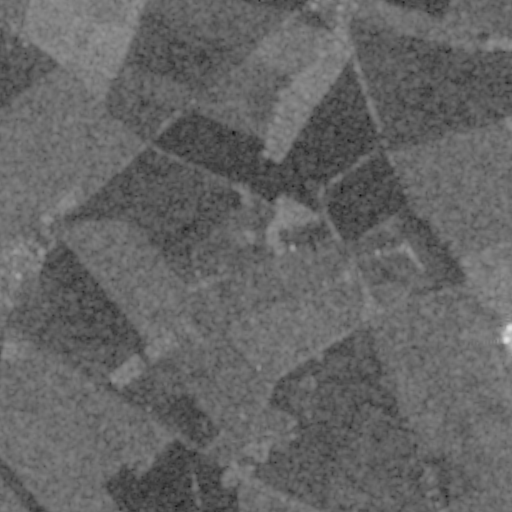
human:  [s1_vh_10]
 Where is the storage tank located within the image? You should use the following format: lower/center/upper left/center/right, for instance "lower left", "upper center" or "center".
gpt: The storage tank is located in the lower right of the image.
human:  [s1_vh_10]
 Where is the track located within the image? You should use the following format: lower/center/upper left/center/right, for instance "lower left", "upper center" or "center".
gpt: There is no track in the image.

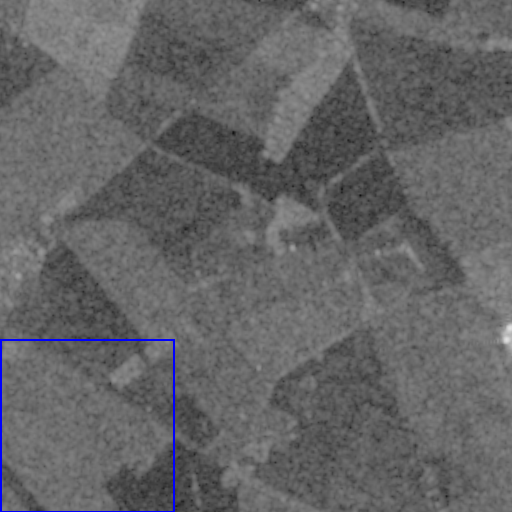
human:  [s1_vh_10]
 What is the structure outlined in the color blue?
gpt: The structure outlined in blue is a crop field.
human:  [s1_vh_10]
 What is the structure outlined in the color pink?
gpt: There is no pink outline.